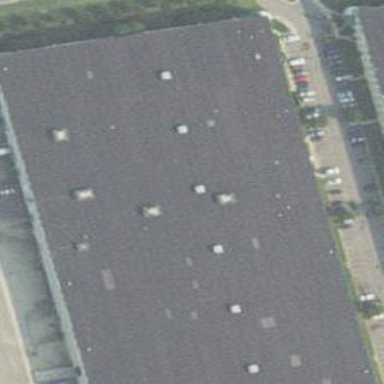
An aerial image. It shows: Industrial building.